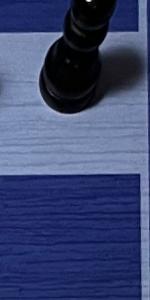
Label: Empty